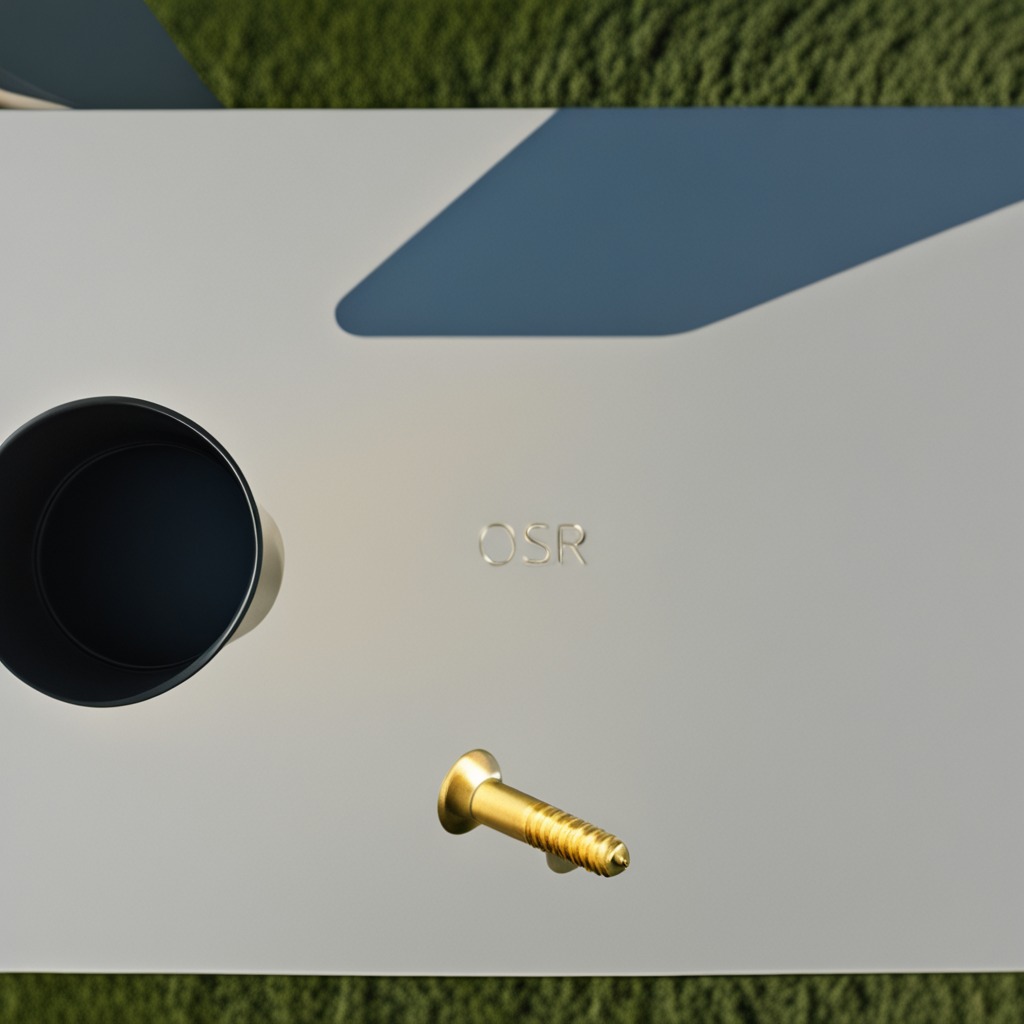
A metal screw lies on the textured surface of a clean utility table.